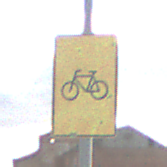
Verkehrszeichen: RadverkehrOhnePfeilsymbol
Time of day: SunriseSunset
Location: Outdoor (RoadRail)
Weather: PartlyCloudy
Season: NotSpecified
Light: Natural